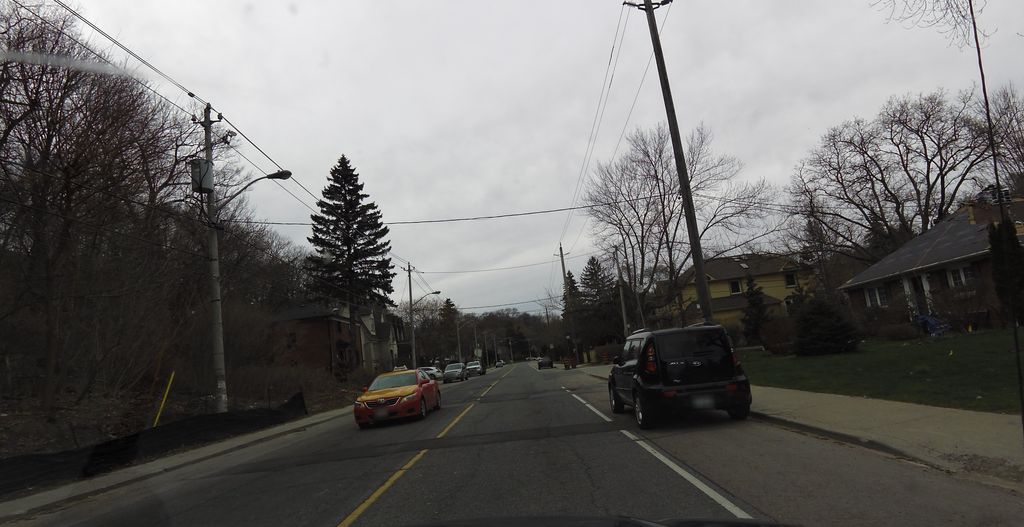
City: toronto